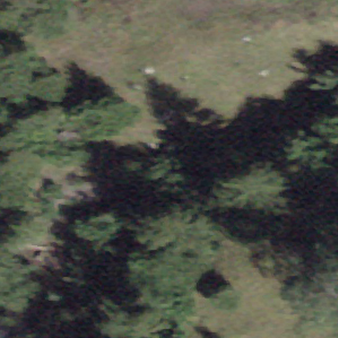
Label: other